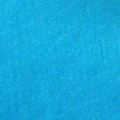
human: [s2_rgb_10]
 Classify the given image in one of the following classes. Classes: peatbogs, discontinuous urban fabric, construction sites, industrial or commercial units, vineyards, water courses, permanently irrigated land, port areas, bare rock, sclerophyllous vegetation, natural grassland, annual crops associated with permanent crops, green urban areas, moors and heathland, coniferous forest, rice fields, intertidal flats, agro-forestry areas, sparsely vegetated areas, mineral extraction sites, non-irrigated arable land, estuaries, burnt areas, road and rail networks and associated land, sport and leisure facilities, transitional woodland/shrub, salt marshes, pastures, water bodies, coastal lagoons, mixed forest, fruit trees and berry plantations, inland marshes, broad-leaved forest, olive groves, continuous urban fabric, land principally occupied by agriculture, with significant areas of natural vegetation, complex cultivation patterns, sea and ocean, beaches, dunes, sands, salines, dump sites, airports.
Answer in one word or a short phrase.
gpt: sea and ocean